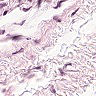
Metastatic tissue present: no